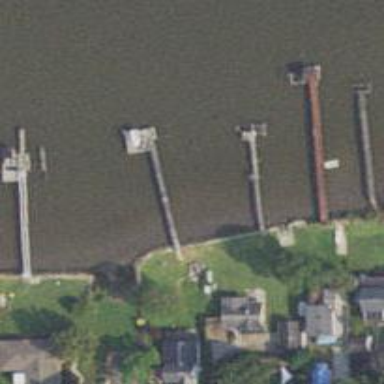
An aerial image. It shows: Man-made pier.